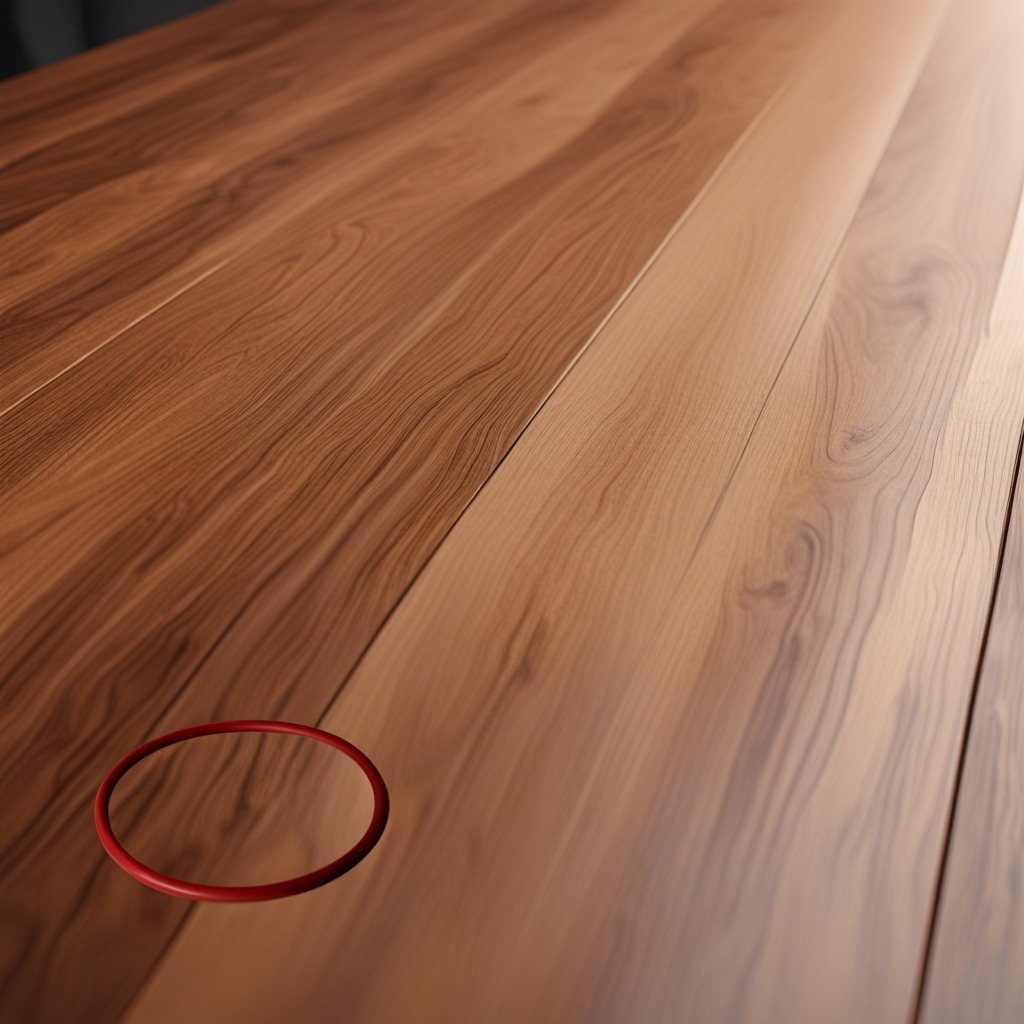
A rubber O-ring is lying on the wooden table in a carpentry studio.